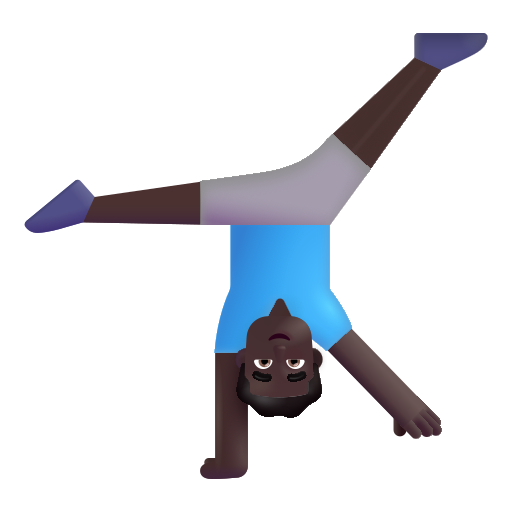
man cartwheeling color dark